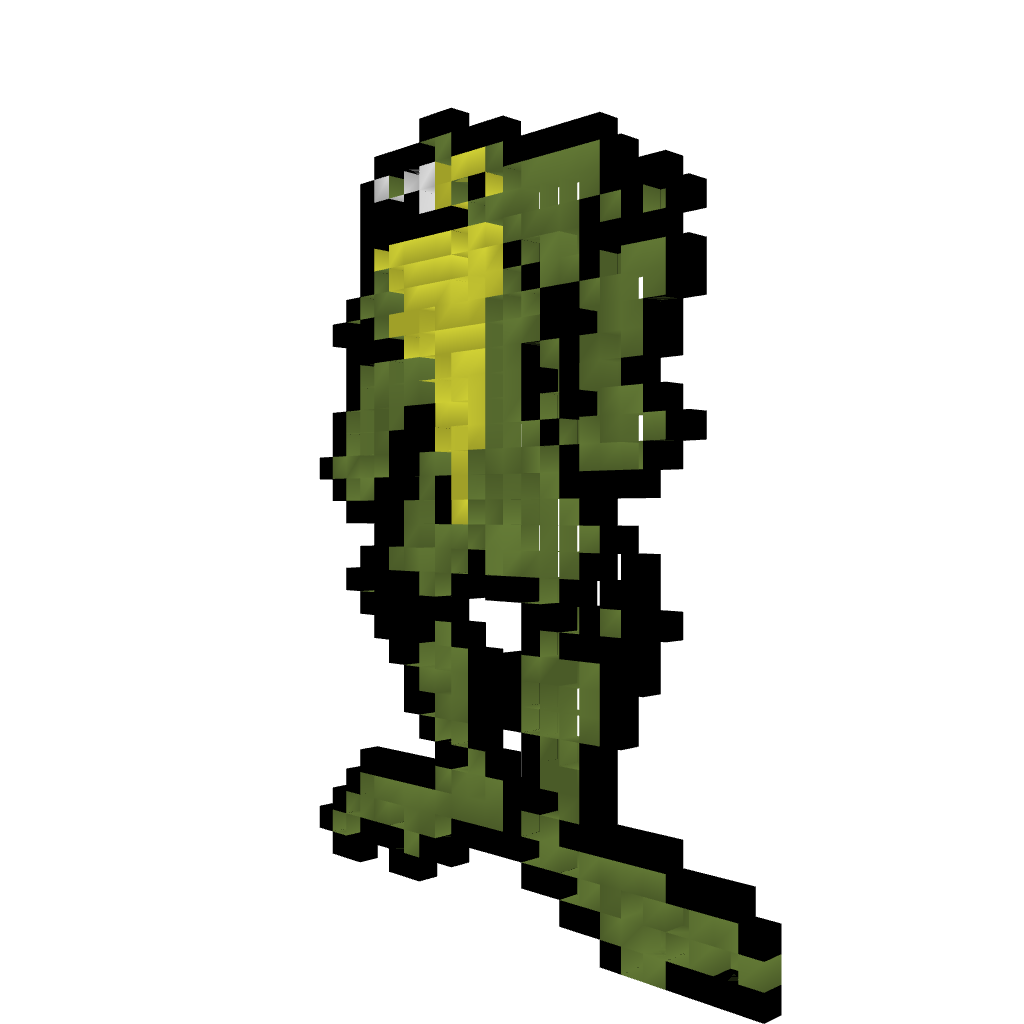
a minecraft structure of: Battletoads/NES-Rash high quality